Question: I have an input table in range A2: D6, I want each value in input range to be shown 4 times in output
range A8: D27
Below is the code it is copying only one value to the output range.
Could you please guide me on how to change this VBA code to get the desired result as shown in the below picture.
'''
Sub RepeatData()
Dim Rng As Range
Dim lr As Integer
Dim C As Integer
Range(("A8"), Range("D10000")).ClearContents
lr = Range(("A1"), Range("A2").End(xlDown)).Count
C = 4
Dim InputRng As Range, OutRng As Range
Set InputRng = Range("A2", Range("d" & lr))
Set OutRng = Range("a8")
For Each Rng In InputRng.Rows
xValue = Rng.Range("A1", "a1").Value
xNum = 4 ' No. of times to repeat
OutRng.Resize(xNum, C).Value = xValue
Set OutRng = OutRng.Offset(xNum, 0)
Next
End Sub
'''

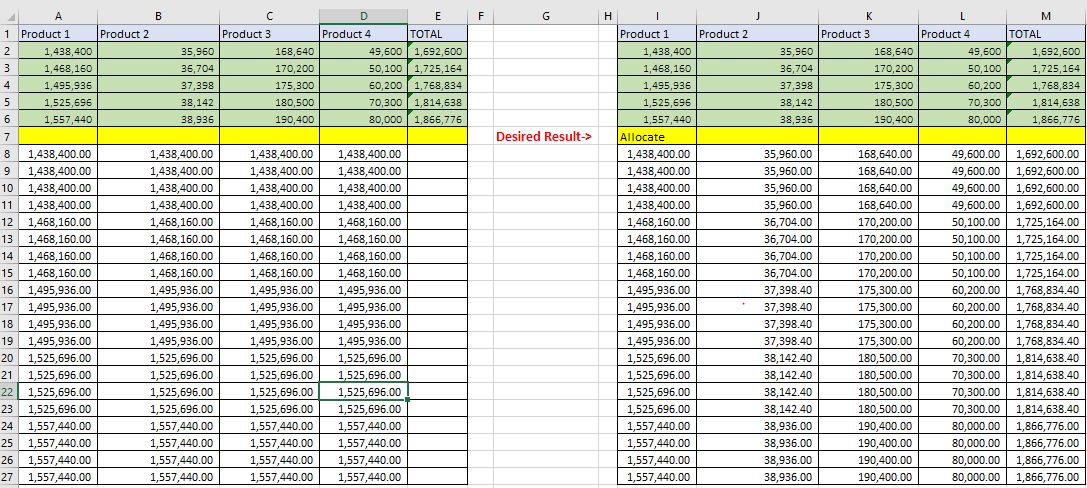
Answer: I can see that you are looping through entire input rows, so I would propose a solution copying entire rows.
'''
Sub RepeatData()
Dim inputWorksheet As Worksheet
Dim inputRange As Range
Dim outputRangeStart As Range
Dim rowToBeCopied As Range
Dim firstFreeRow As Range
Dim numberOfOutputRows As Integer
Dim outputRange As Range
' set all params
Set inputWorksheet = Sheet1
Set inputRange = inputWorksheet.Range("A2:D5")
Set outputRangeStart = inputWorksheet.Range("A8")
numberOfOutputRows = 4
' clean output range
Range(outputRangeStart, outputRangeStart.End(xlDown).End(xlToRight)).ClearContents
' copy values
For Each rowToBeCopied In inputRange.Rows
Set firstFreeRow = FindFirstFreeCell(outputRangeStart)
Set outputRange = ExtendRangeByNumberOfRows(firstFreeRow, numberOfOutputRows)
rowToBeCopied.Copy
outputRange.PasteSpecial xlPasteValues
Next rowToBeCopied
End Sub
Function FindFirstFreeCell(startFrom As Range) As Range
If IsEmpty(startFrom) Then
Set FindFirstFreeCell = startFrom
ElseIf IsEmpty(startFrom.Offset(1, 0)) Then
Set FindFirstFreeCell = startFrom.Offset(1, 0)
Else
Set FindFirstFreeCell = startFrom.End(xlDown).Offset(1, 0)
End If
End Function
Function ExtendRangeByNumberOfRows(rangeToBeExtended As Range, numberOfRows As Integer) As Range
Set ExtendRangeByNumberOfRows = Range(rangeToBeExtended, rangeToBeExtended.Offset(numberOfRows - 1, 0))
End Function
'''